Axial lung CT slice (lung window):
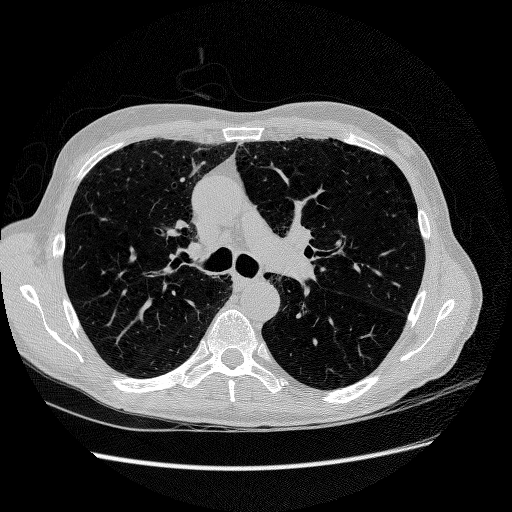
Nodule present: no